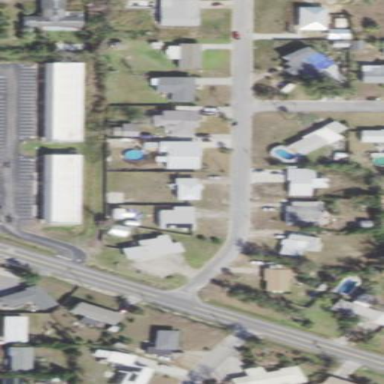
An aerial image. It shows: Residential area composed of single-family homes.